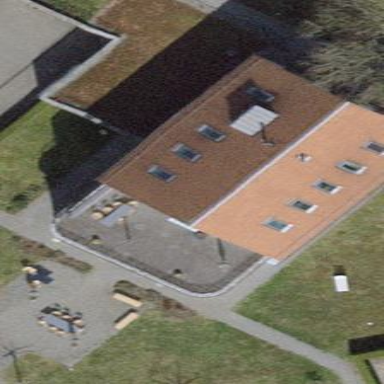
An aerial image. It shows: Hospital building.